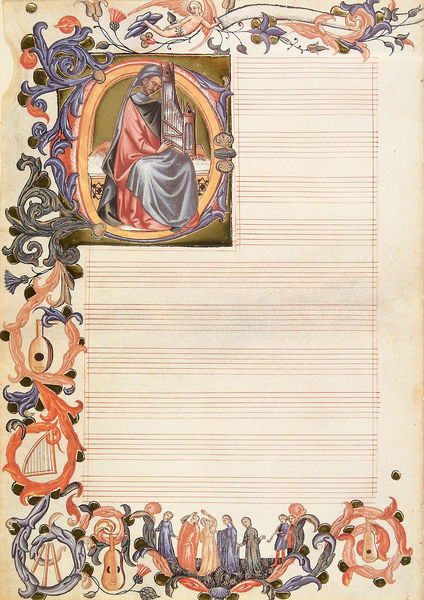
Titel: Codex Squarcialupi
Künstler: Squarcialupi Codex Meister
Institution: Florenz, Bibliotheca Medicea Laurenziana
Schlagwörter: blau, blätter, flügel, hand, mann, weiß, grün, menschen, blumen, bunt, frau, blüten, rot, beige, ornament, tanz, bart, kirche, gitarre, instrumente, musik, tanzen, engel, noten, farbe, linien, floral, notenblatt, verzierung, bett, buch, gemalt, kloster, dom, seite, buchstabe, initiale, geige, violine, orgel, laute, mandoline, harfe, leier, flöten, menschne, musikalien, musikinstrumente, buchmalerei, rot blau, notenlinien, viola, linierung, notenpapier, schmuckrand, anfangsletter